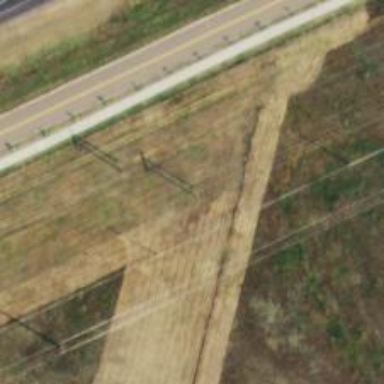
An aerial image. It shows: H-frame designed tower for power lines.